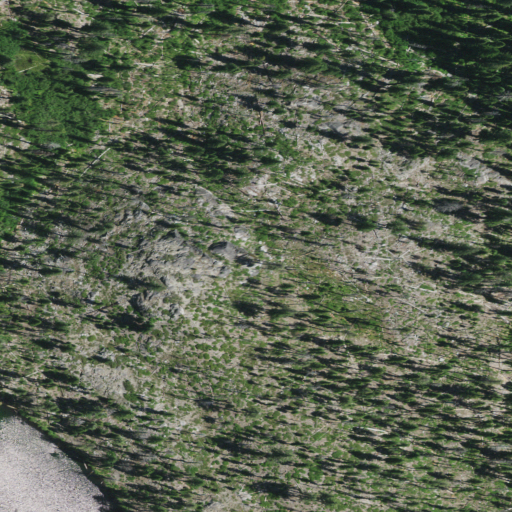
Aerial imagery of valley in California named Secret Valley containing shrub, evergreen forest, open development, open water, herbaceous wetlands, and low intensity development